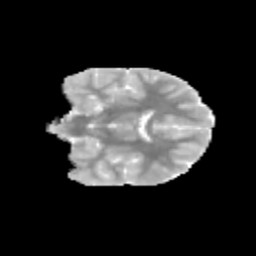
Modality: MD
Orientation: coronal
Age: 13
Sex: female
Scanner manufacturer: siemens
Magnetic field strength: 3 T
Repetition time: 3.8 s
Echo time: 0.07 s